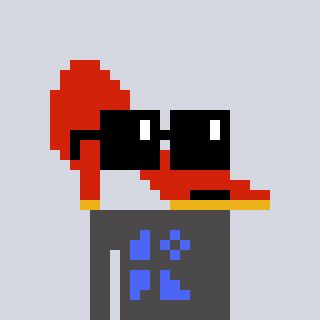
a pixel art character with square black sunglasses, a highheel-shaped head and a grayscale-colored body on a cool background